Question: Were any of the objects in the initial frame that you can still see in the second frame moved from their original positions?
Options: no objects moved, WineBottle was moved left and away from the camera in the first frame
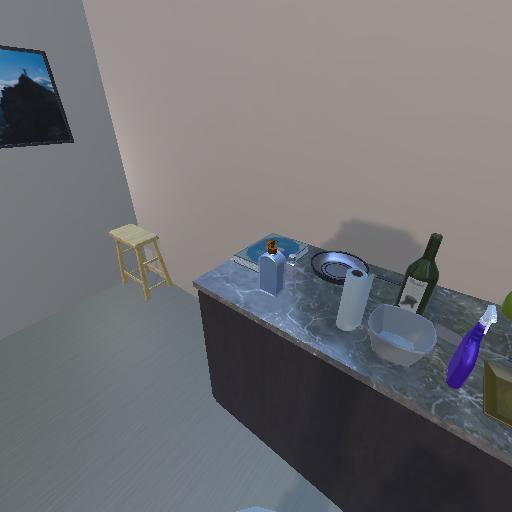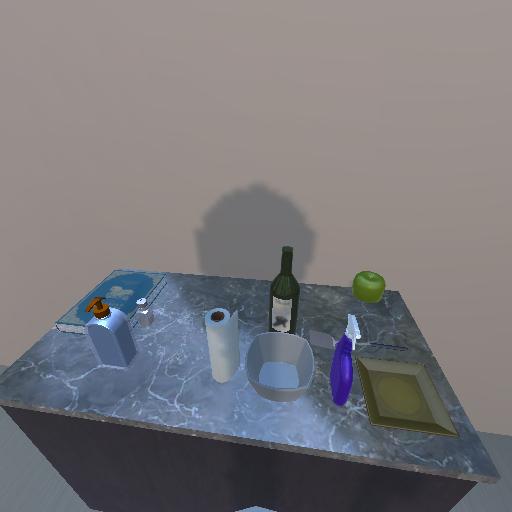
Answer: no objects moved